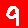
Digit: 9